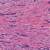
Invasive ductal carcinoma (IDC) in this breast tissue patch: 1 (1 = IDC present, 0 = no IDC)